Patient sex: M
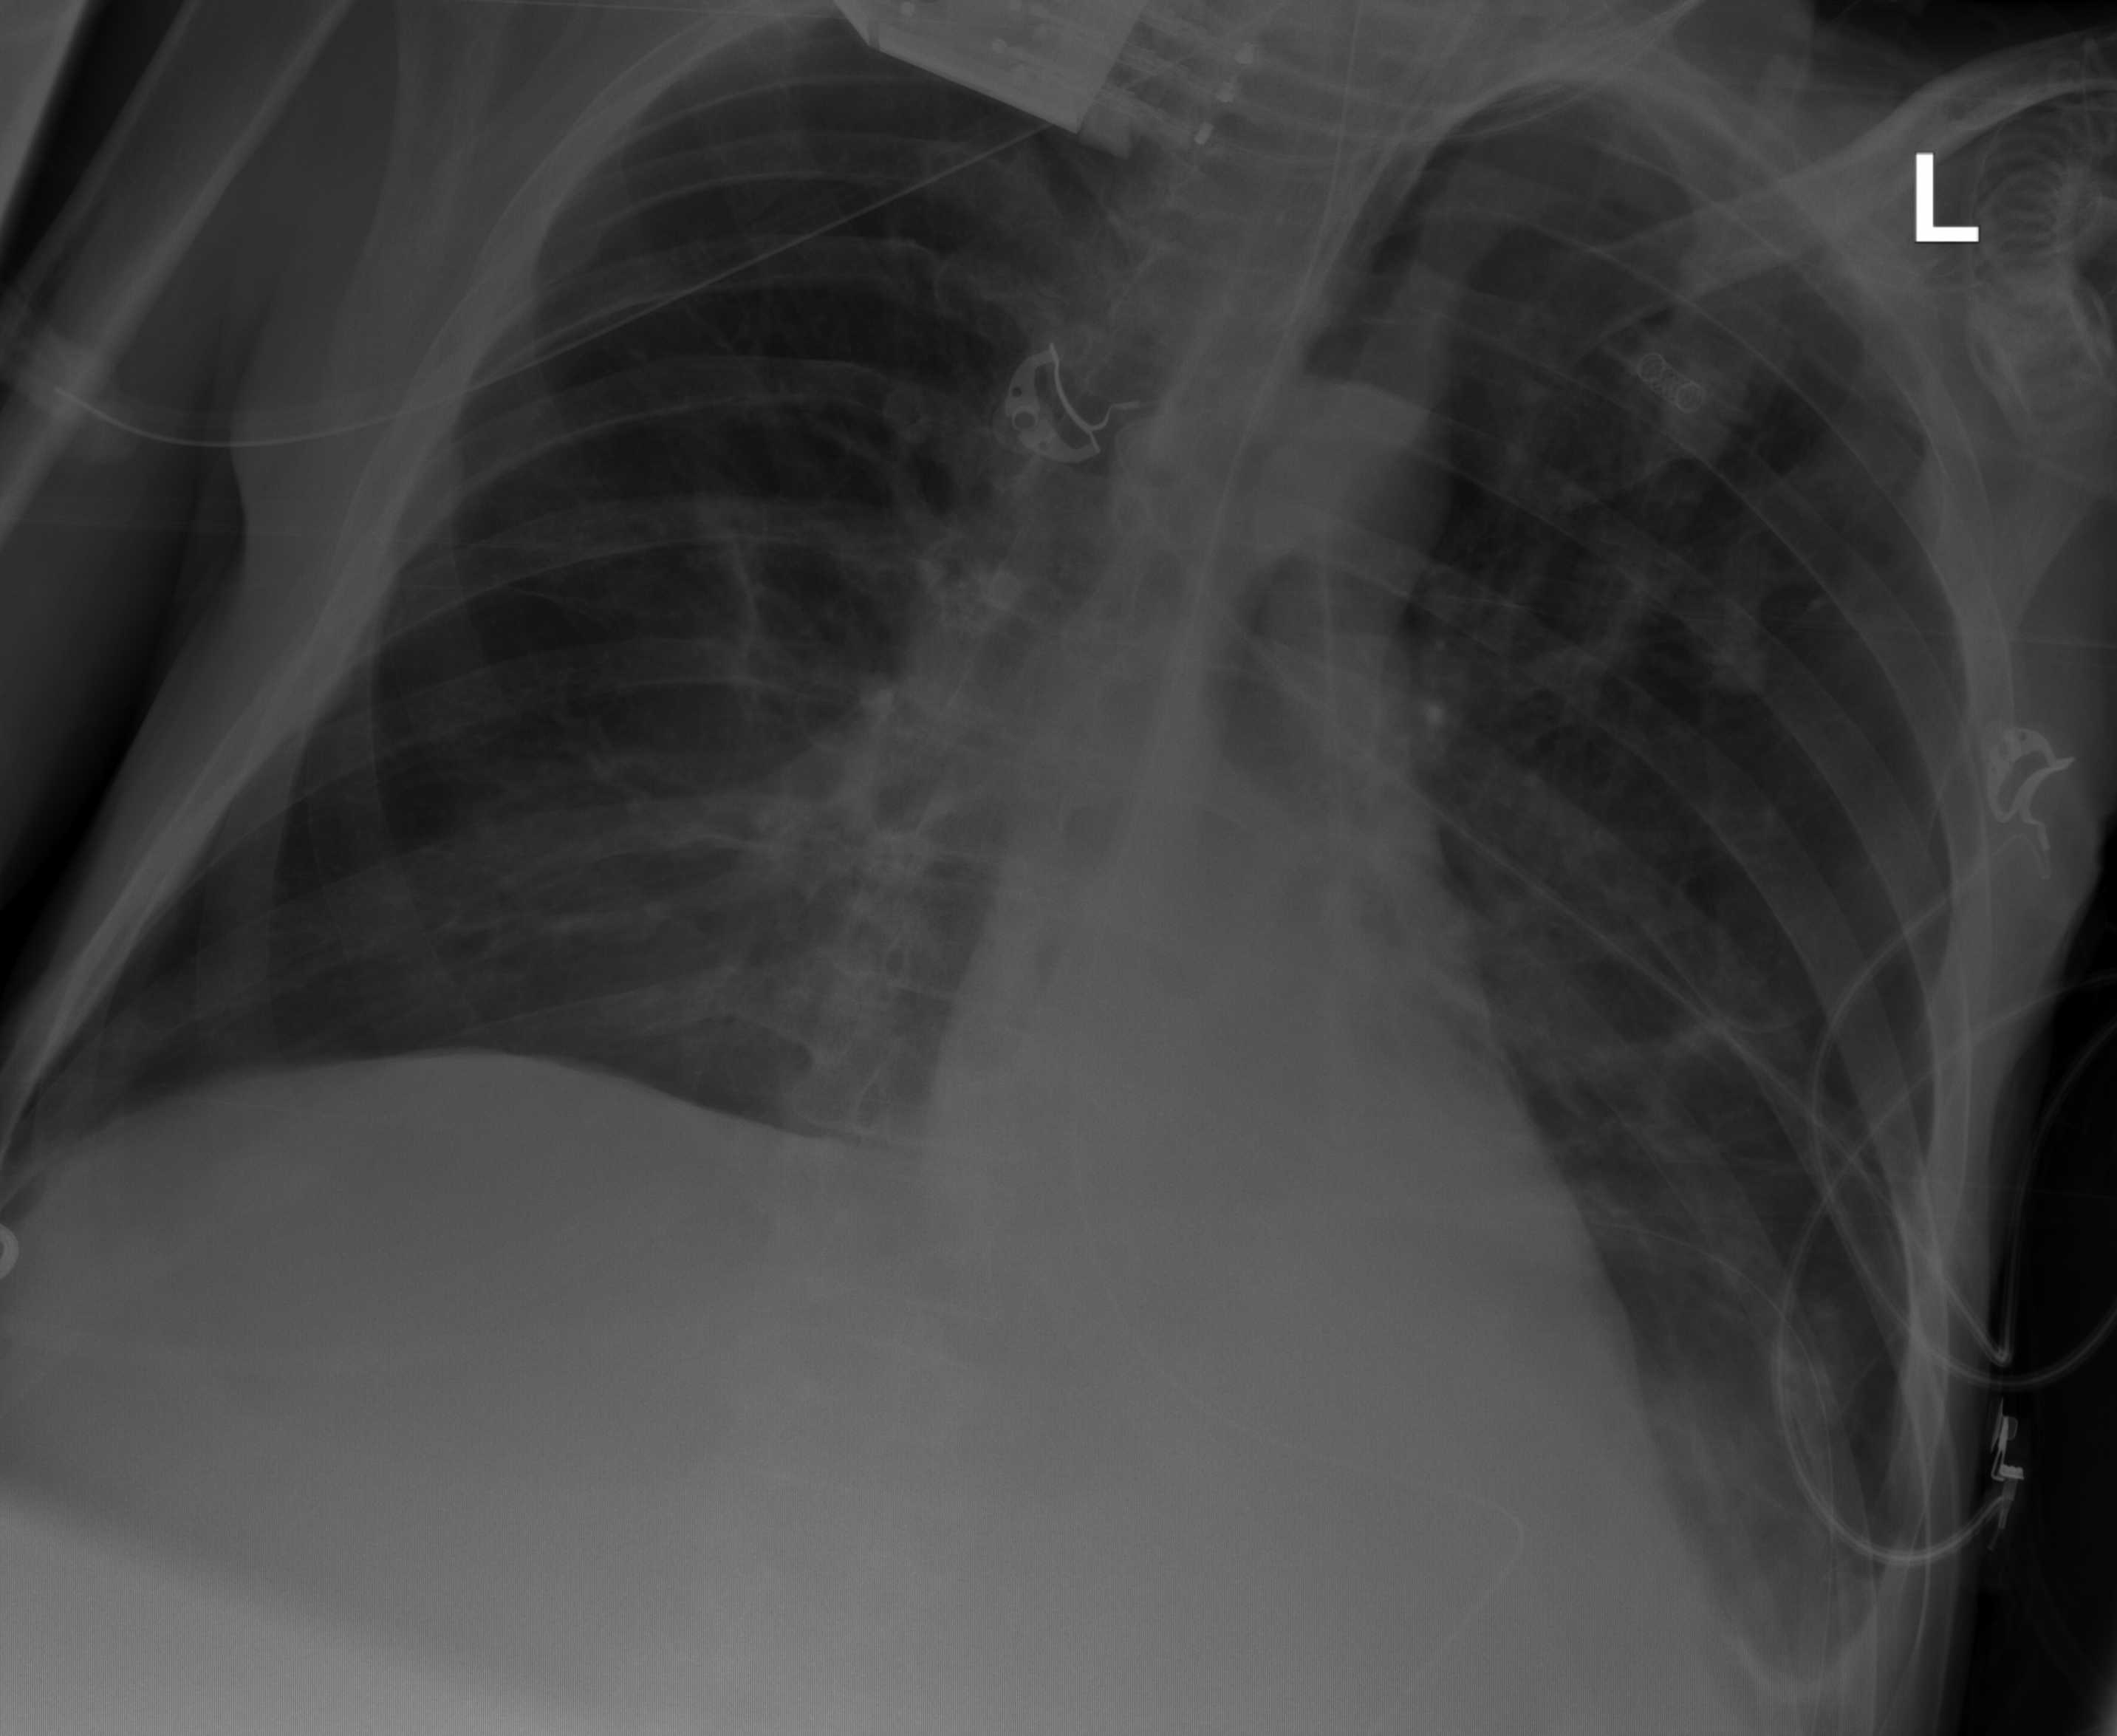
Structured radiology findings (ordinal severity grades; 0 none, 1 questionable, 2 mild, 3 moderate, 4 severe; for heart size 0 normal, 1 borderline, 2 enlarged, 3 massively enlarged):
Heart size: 0
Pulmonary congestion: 2
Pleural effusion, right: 0
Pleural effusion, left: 0
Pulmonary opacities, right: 0
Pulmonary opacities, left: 0
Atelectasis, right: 0
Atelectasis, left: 0